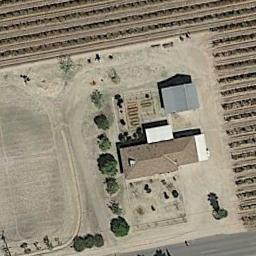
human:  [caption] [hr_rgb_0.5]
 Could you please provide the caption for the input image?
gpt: The sparse residential is on the bare land next to the farmland .

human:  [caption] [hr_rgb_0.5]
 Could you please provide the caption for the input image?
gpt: There are blocks of residential areas between the jungles .

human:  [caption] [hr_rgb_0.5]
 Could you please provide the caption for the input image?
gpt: There are several houses of different sizes in sparse residential areas surrounded by open spaces .

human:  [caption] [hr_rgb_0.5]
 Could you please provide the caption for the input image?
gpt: There are several buildings of different shapes and sizes in the sparse residential .

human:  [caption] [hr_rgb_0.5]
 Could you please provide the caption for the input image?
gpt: A sparse residential area with two building beside the farmlands .